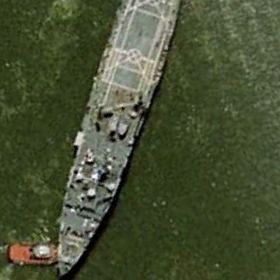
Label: combat